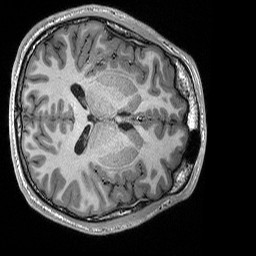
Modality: T1w
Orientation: axial
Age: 19
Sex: male
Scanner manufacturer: siemens
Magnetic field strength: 3 T
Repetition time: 2.3 s
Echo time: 0.00298 s